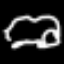
Label: frog